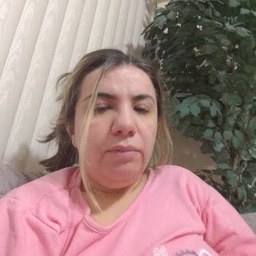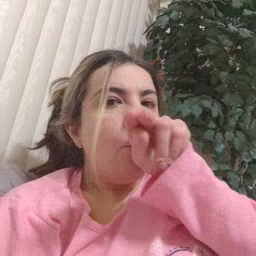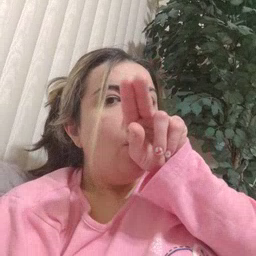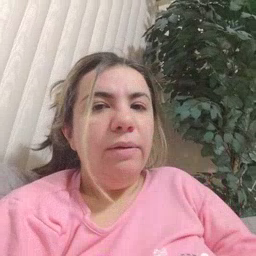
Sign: tongue